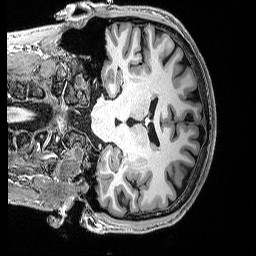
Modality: T1w
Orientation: coronal
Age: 30
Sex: male
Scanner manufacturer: siemens
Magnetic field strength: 3 T
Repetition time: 2.53 s
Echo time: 0.0033 s